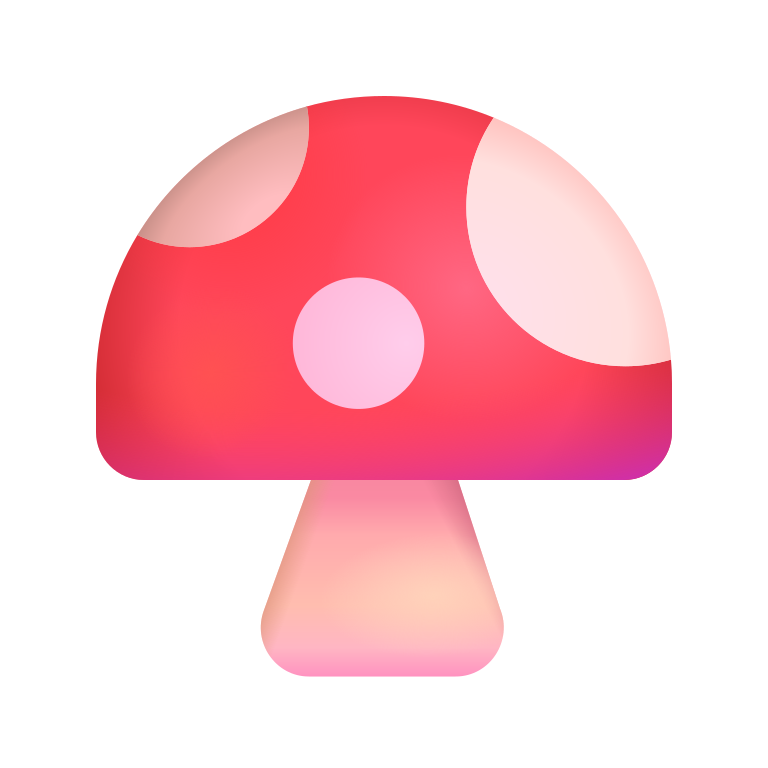
mushroom color